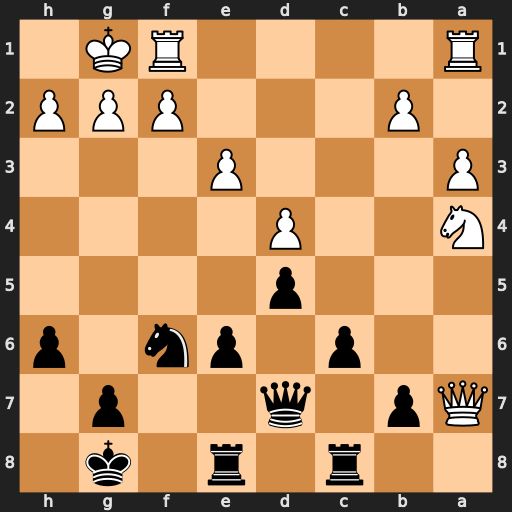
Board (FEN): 2r1r1k1/Qp1q2p1/2p1pn1p/3p4/N2P4/P3P3/1P3PPP/R4RK1
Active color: b
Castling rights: -
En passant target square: -
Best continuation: Ra8 Nc5 Rxa7 Nxd7 Nxd7